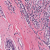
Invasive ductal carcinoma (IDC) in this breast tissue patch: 0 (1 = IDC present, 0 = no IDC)